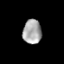
Tissue: lung
Cell type: Epithelial cells
Senescence score: 0.2044
Nuclear area (px): 445
Mean DAPI intensity: 167.238